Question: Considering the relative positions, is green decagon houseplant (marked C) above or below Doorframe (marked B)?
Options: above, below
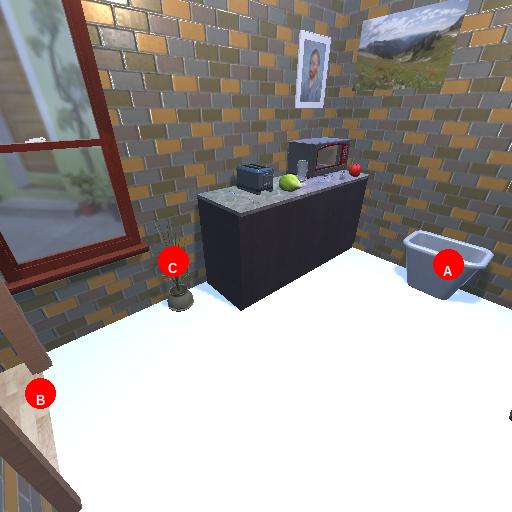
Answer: above